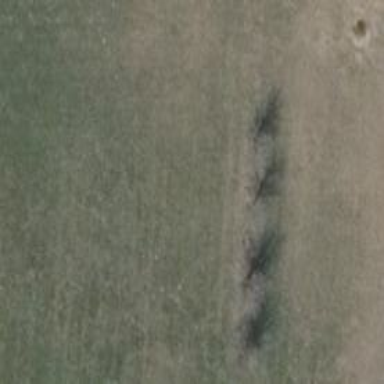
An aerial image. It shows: Row of deciduous broadleaved trees.